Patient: sex F, age 68
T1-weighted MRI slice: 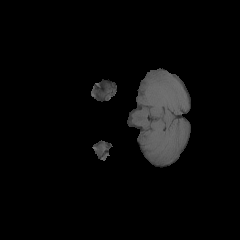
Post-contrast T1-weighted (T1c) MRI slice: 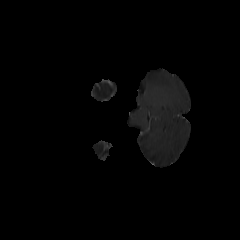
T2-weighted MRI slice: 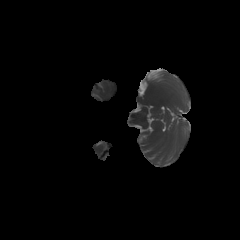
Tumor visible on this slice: no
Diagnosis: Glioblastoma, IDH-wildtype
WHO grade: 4